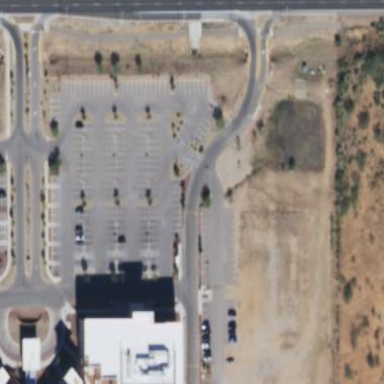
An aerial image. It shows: Parking area with asphalt surface.